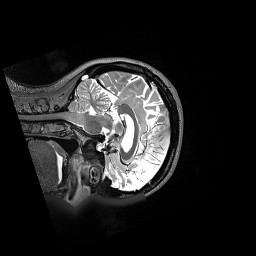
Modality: T2w
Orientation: sagittal
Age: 38
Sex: female